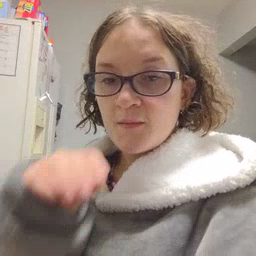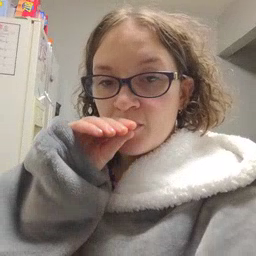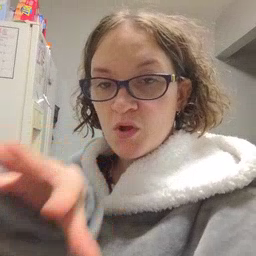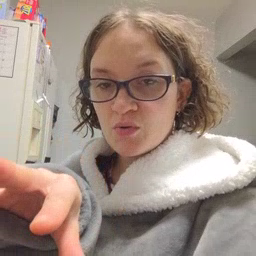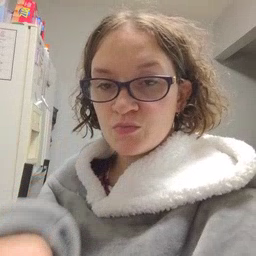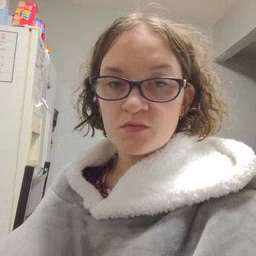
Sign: blow